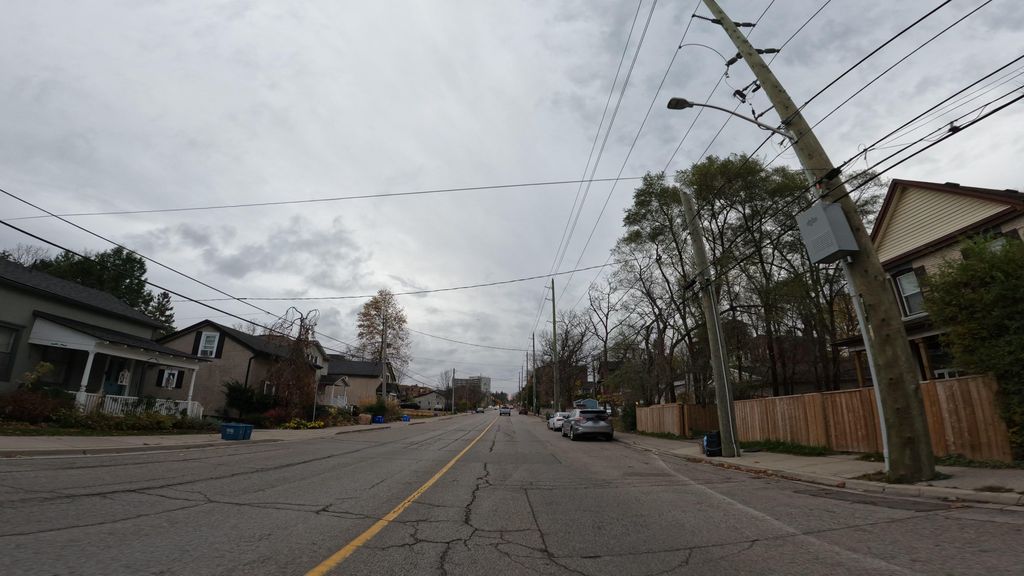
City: hamilton